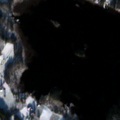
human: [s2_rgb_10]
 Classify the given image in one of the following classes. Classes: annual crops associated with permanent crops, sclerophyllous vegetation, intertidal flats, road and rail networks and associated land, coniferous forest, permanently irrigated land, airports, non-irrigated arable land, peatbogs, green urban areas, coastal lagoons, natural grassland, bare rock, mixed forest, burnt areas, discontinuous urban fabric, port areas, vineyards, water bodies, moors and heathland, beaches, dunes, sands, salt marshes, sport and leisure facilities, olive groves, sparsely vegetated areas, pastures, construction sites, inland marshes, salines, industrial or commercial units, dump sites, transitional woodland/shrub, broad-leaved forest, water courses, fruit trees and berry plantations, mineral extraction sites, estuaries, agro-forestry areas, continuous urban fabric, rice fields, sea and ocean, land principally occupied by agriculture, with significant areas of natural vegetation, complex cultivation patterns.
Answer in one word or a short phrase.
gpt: non-irrigated arable land, land principally occupied by agriculture, with significant areas of natural vegetation, coniferous forest, mixed forest, water bodies